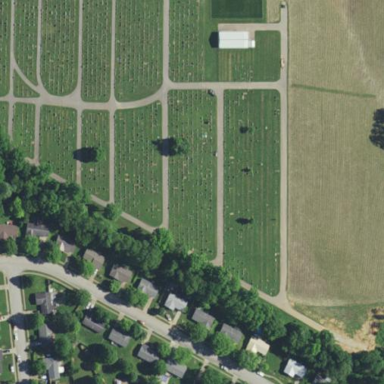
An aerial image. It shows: Cemetery.